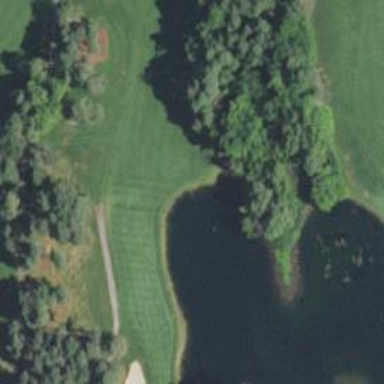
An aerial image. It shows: View of golf hole.